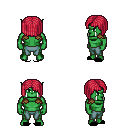
a pixel art fantasy rpg character, male body template, orc, green skin, leather shoulder armor, teal pants, ruby red pageboy hairstyle, black slippers, four views (front, back, left, right), 2x2 character sprite sheet, small pixel art, hard edges, no anti-aliasing